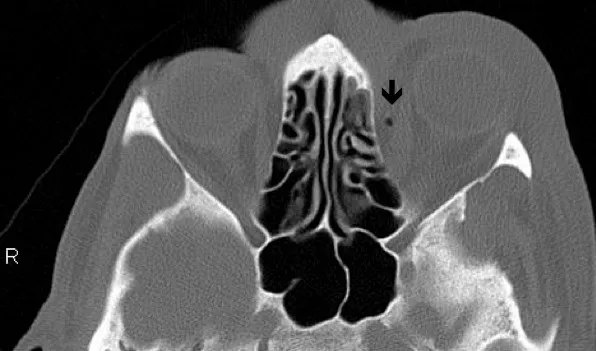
Transverse section of MRI scan showing air locule.
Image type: radiology (ct)